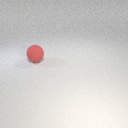
large red rubber sphere